Question: How can I design my div ("Personal Information" part) to look like the example below.

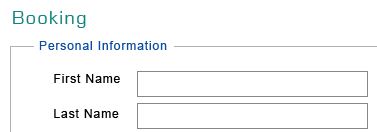
Answer: '''
<!DOCTYPE html PUBLIC "-//W3C//DTD HTML 4.01 Transitional//EN" "http://www.w3.org/TR/html4/strict.dtd">
<html>
<head>
<meta http-equiv="Content-Type" content="text/html; charset=UTF-8" />
<title>Title</title>
<style type="text/css">
.personal_information label { display: inline-block; padding-right: 10px; text-align: right; width: 200px; }
</style>
</head>
<body>
<div class="personal_information">
<h1>Booking</h1>
<fieldset>
<legend>Personal Information</legend>
<label for="first_name">First Name</label><input id="first_name" name="first_name" /><br />
<label for="last_name">Last Name</label><input id="last_name" name="last_name" />
</fieldset>
</div>
</body>
</html>
'''